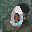
Label: 0